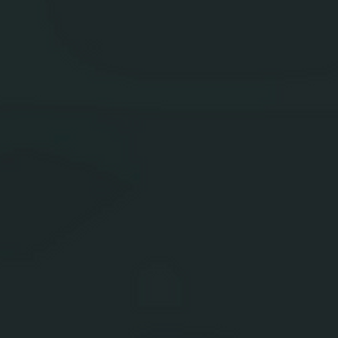
Label: other